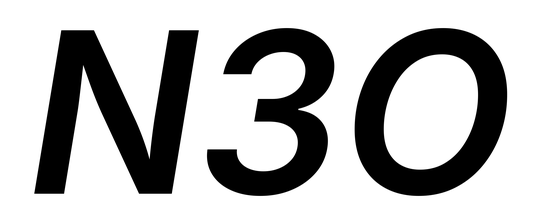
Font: Inter-Italic_SemiBold_Italic